Interaction volume radius: 10 \u00c5
Interaction volume height: 30 \u00c5
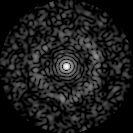
Disorder parameter: 0.8409